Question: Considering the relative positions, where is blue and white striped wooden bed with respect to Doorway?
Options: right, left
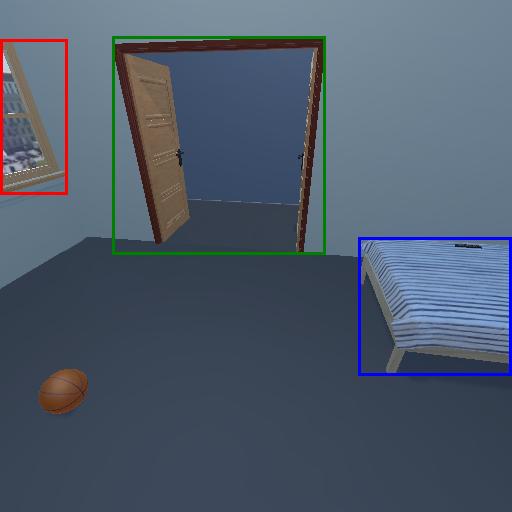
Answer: right